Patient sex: M
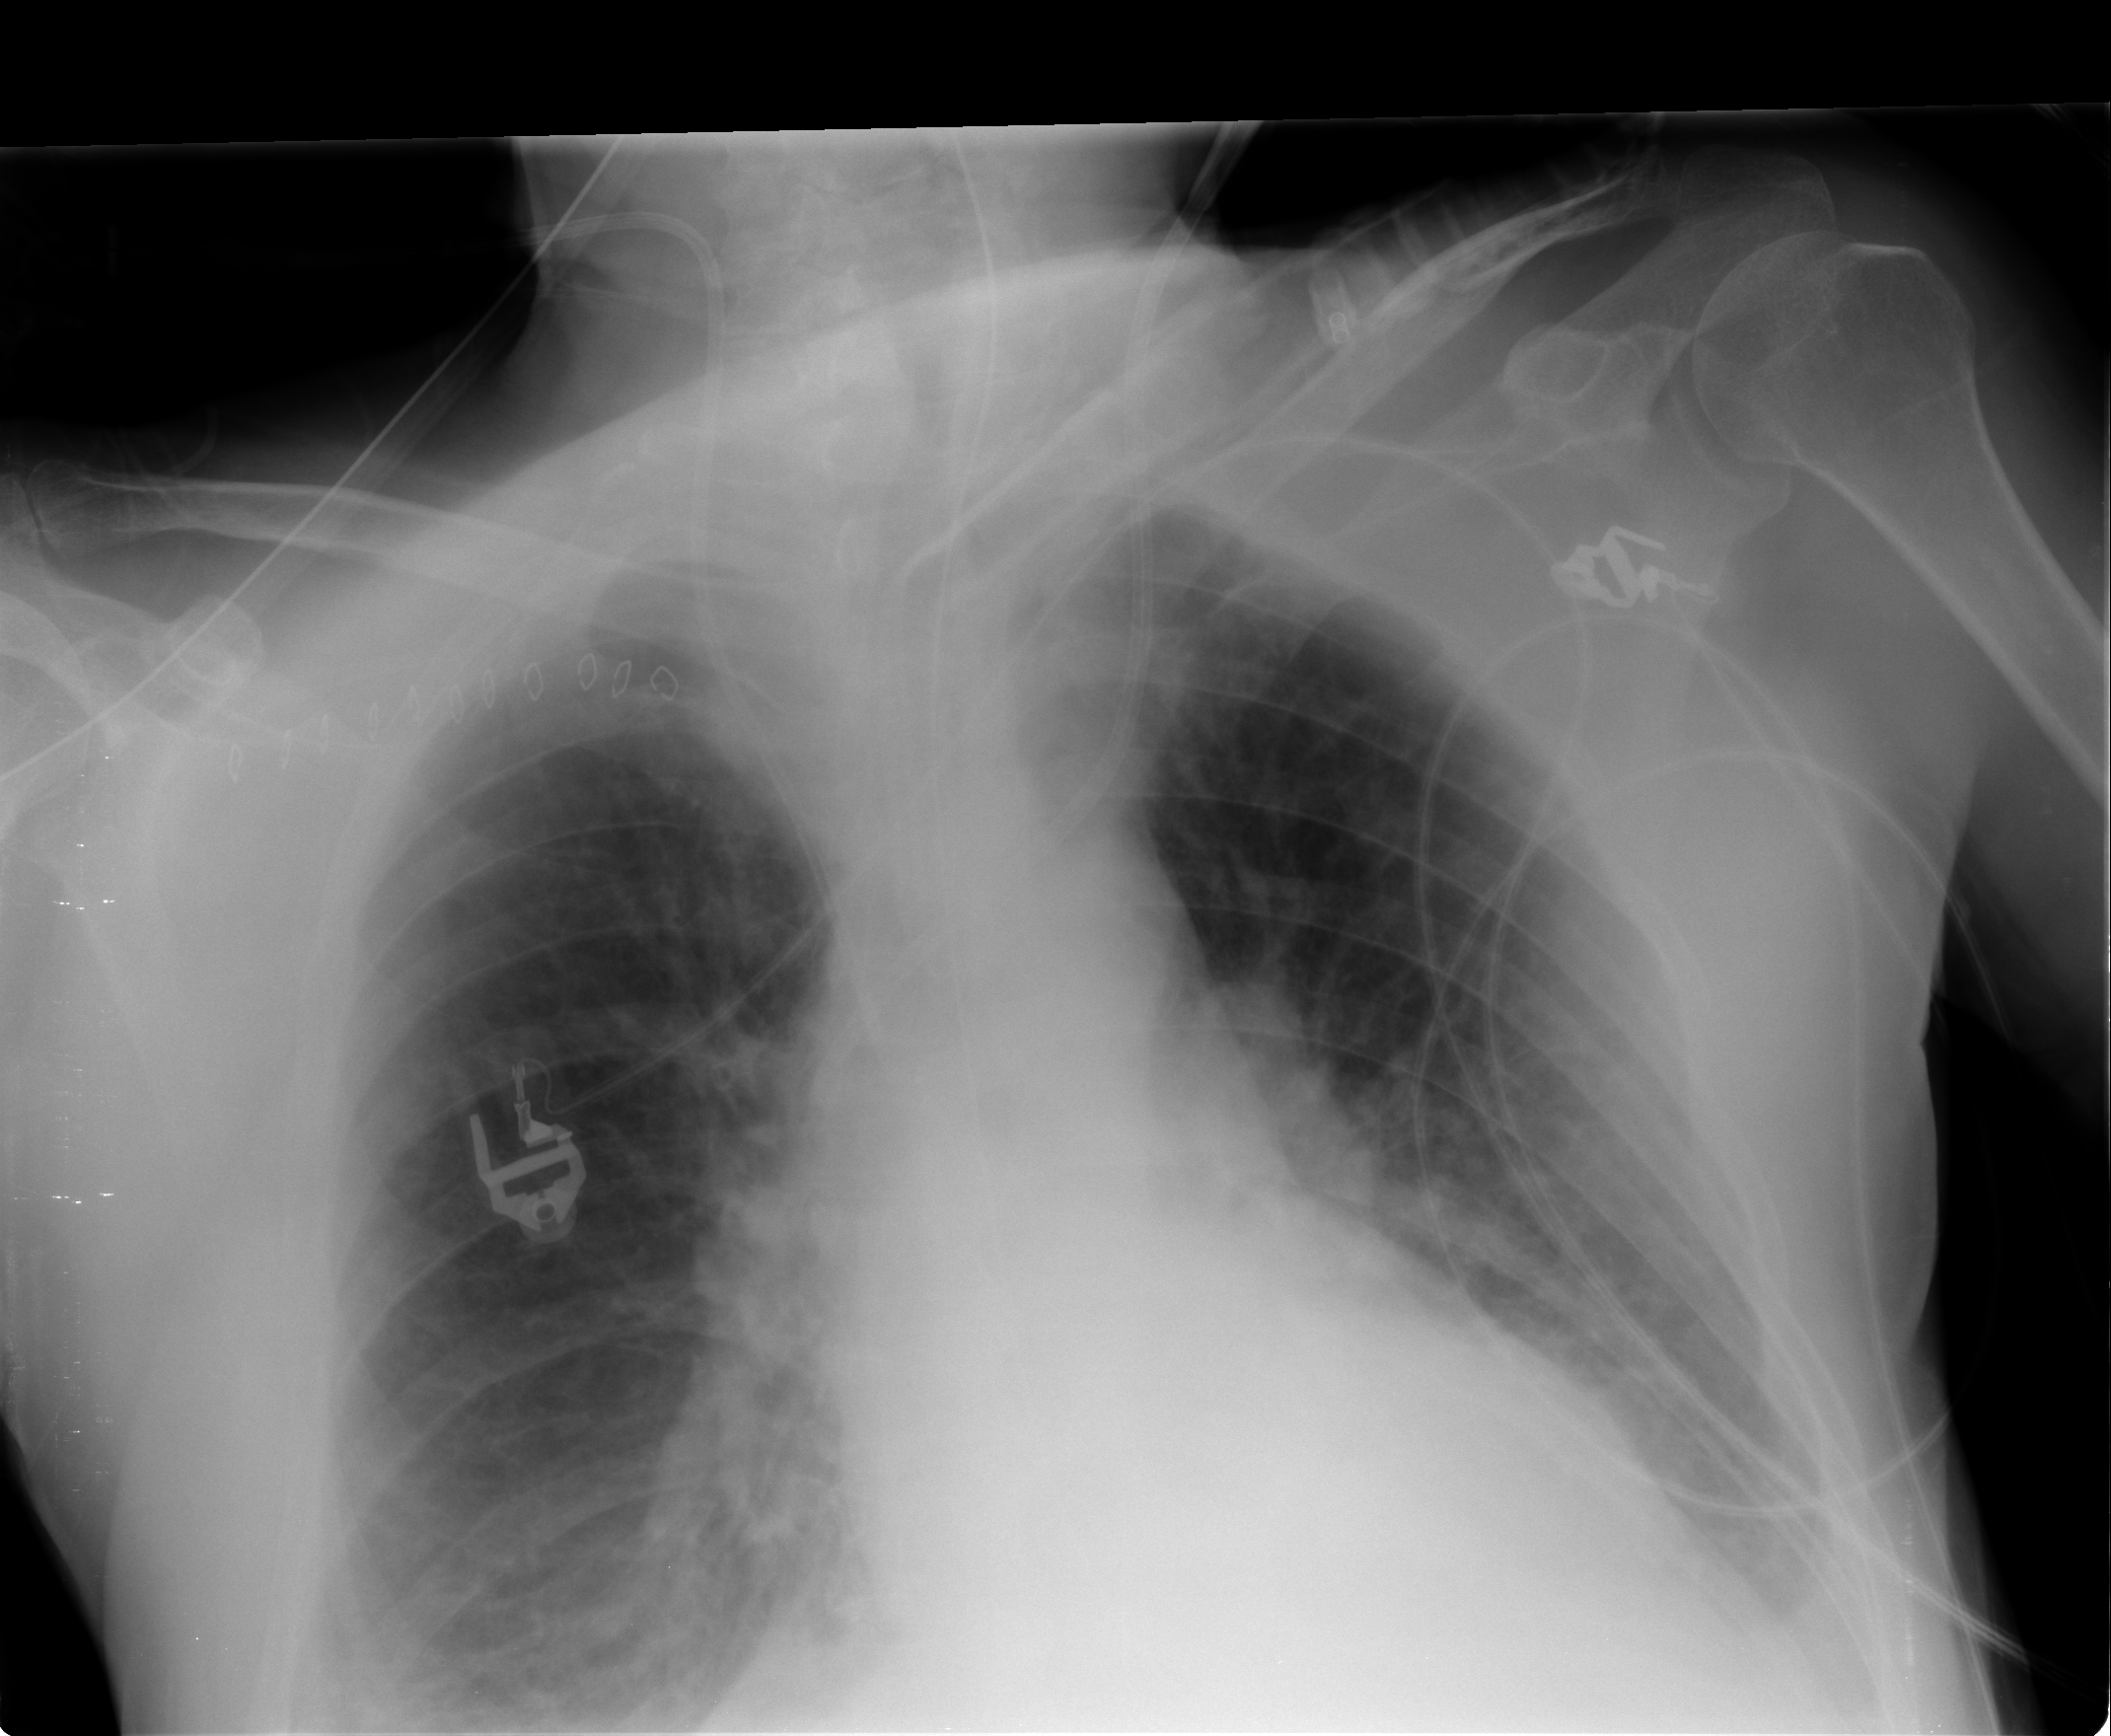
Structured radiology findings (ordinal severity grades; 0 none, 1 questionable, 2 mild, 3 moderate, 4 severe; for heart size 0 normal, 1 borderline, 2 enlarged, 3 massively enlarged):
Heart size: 0
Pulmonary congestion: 1
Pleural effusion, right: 1
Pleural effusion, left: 2
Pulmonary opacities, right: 1
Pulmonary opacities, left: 1
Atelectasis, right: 2
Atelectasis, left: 2